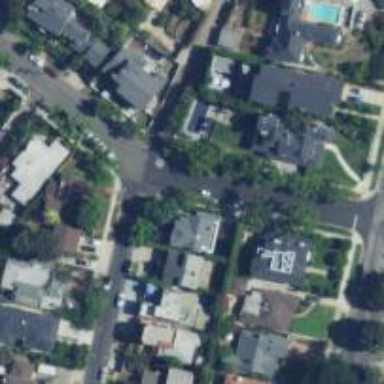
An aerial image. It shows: Alley classified as service road.